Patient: sex F, age 43
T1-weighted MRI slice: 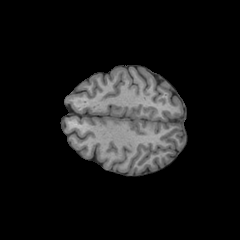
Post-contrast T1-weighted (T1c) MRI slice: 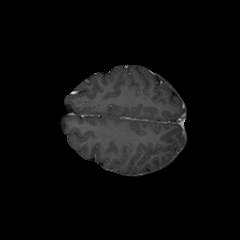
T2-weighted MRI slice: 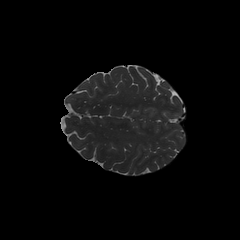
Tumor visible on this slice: no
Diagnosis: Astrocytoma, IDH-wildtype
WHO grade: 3